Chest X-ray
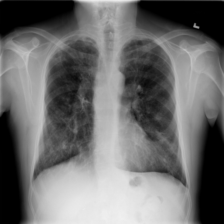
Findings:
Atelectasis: negative
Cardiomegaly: negative
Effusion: negative
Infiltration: negative
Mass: negative
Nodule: positive
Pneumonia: negative
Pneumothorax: negative
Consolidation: negative
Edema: negative
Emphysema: negative
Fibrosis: positive
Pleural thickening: positive
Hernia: negative